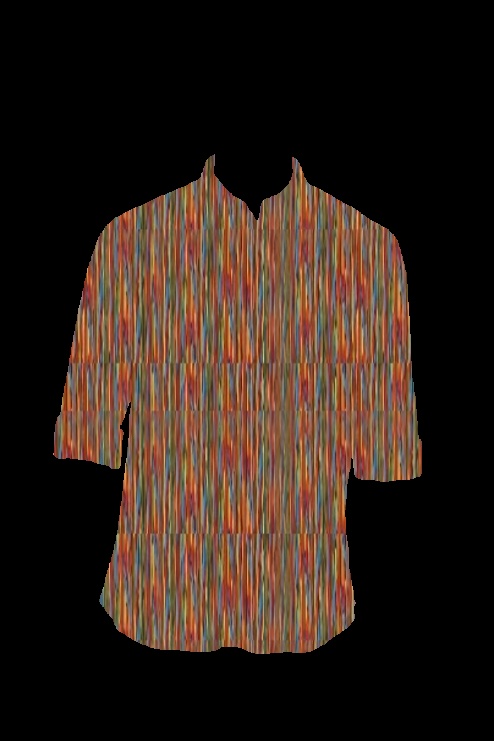
multi stripe tee